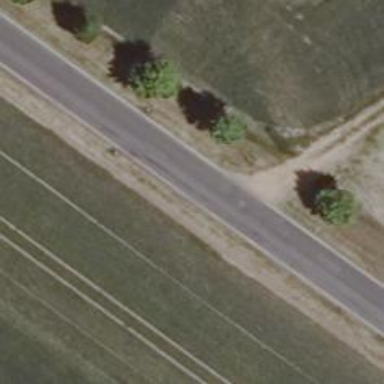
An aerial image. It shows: Asphalt road classified as tertiary.